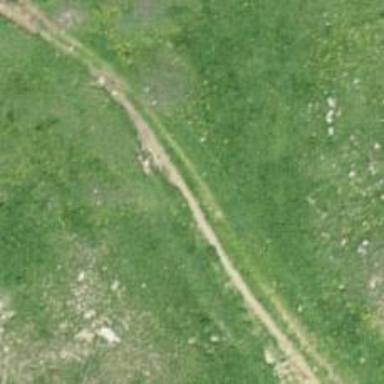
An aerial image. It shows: Dirt path.